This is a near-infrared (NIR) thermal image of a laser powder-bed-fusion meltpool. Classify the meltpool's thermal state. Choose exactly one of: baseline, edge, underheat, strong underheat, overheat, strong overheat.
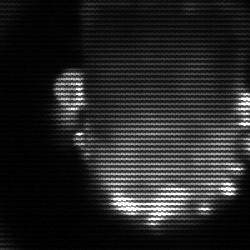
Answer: baseline